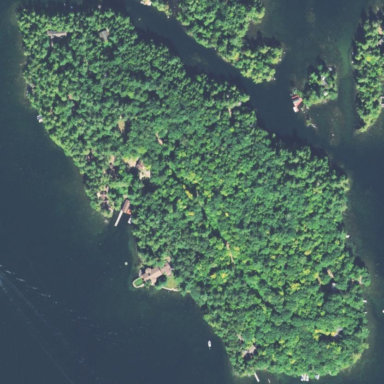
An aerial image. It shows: Islet.